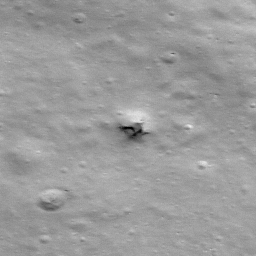
Pit: Stevinus 5
Host crater: Stevinus
Host type: impact_melt
Lunar coordinates: latitude -32.452, longitude 54.675